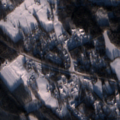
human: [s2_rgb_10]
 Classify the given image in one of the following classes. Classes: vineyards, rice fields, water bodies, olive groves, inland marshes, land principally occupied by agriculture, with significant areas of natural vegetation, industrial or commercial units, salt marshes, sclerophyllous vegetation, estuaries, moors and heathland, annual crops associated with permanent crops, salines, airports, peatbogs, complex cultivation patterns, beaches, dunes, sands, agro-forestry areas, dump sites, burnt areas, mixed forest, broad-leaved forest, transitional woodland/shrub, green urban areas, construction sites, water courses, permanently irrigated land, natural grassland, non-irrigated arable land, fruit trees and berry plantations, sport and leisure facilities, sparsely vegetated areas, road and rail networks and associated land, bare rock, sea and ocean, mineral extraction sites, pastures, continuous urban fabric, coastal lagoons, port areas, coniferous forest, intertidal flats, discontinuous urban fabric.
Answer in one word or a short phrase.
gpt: discontinuous urban fabric, land principally occupied by agriculture, with significant areas of natural vegetation, broad-leaved forest, coniferous forest, mixed forest